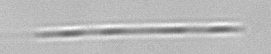
Label: Leptocylindrus